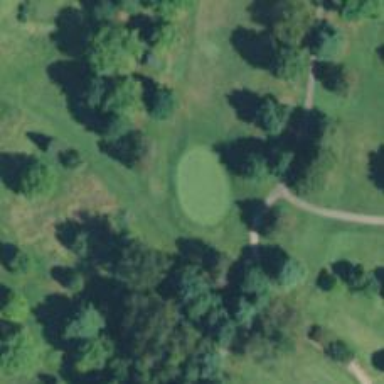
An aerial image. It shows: Golf hole.